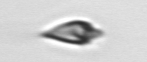
Label: Oxytoxum